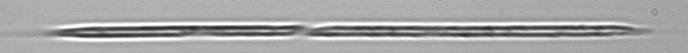
Label: Rhizosolenia